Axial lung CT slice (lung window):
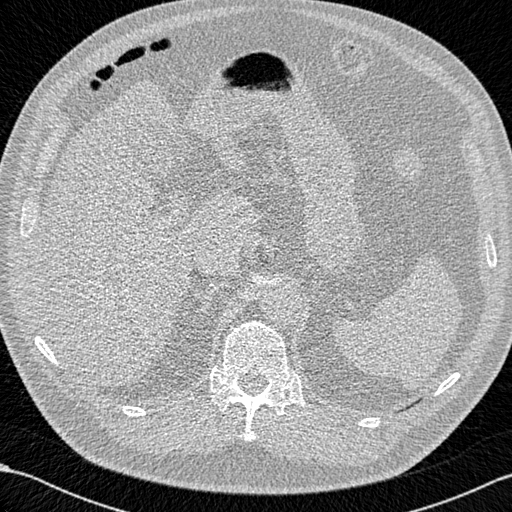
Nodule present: no